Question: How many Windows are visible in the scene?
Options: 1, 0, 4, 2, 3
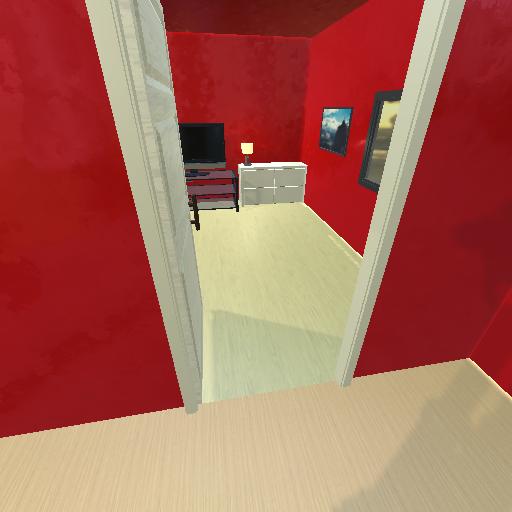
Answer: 1